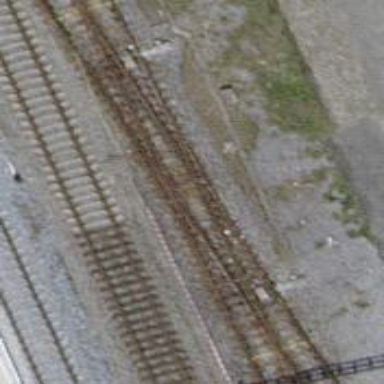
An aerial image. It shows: Railway switch.